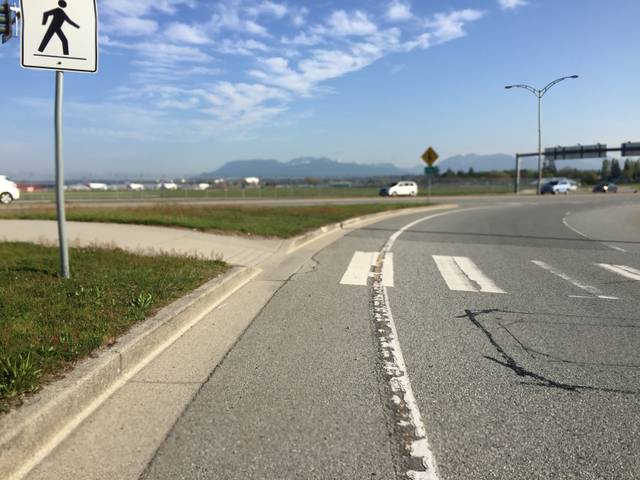
Region: Canada
Coordinates: 49.181, -123.151